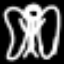
Label: angel